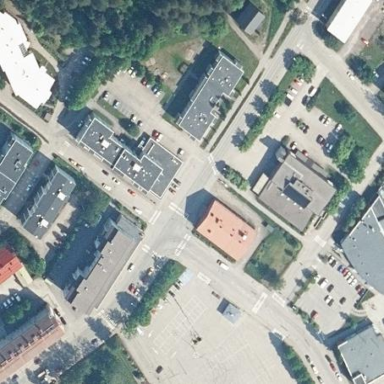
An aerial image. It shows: Retail area.